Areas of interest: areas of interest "Cultural Palace"
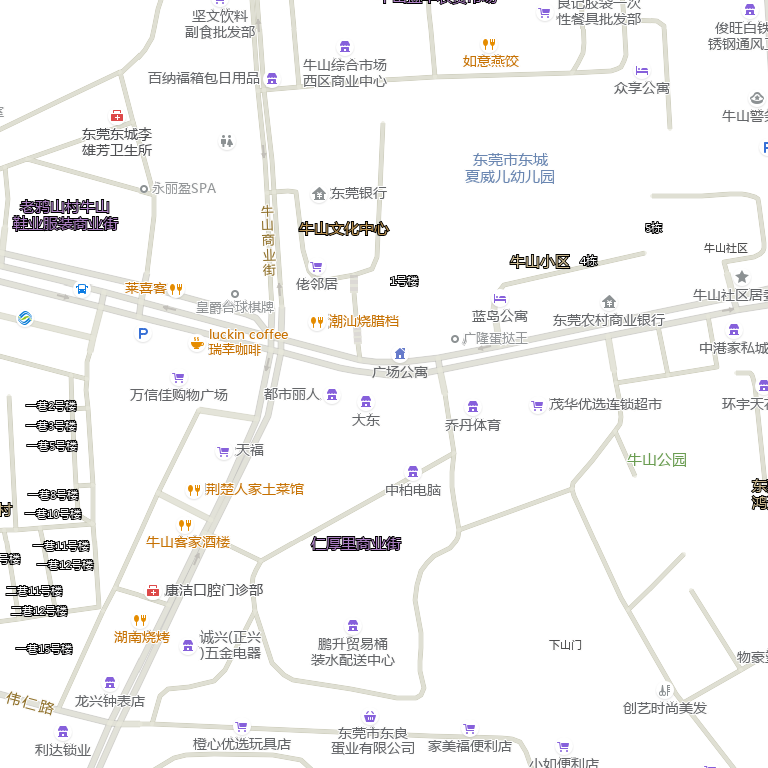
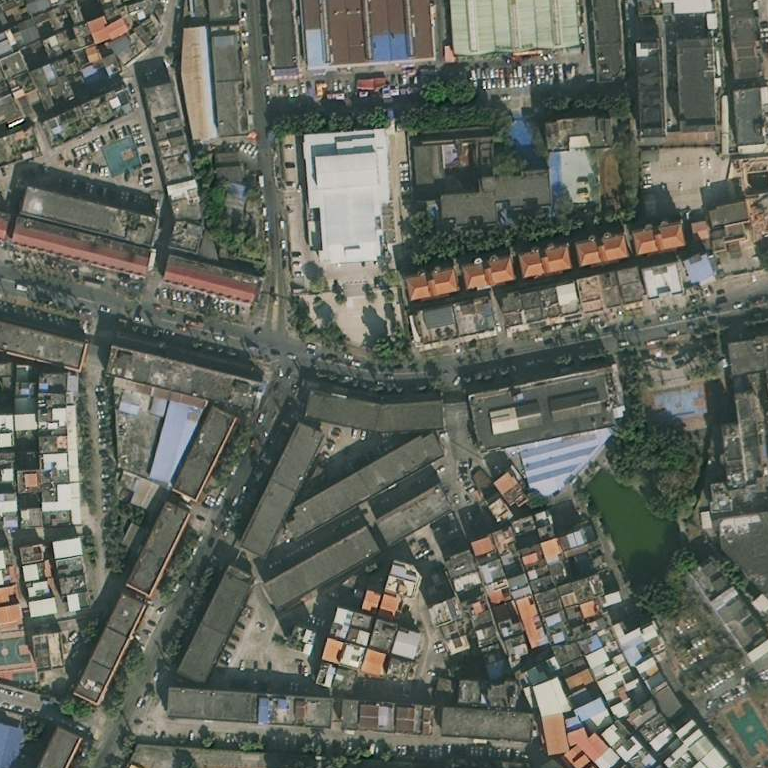